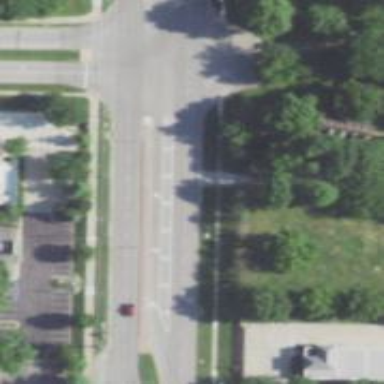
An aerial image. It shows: Solid road edge marking.